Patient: sex F, age 60
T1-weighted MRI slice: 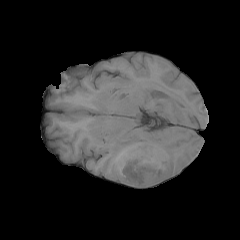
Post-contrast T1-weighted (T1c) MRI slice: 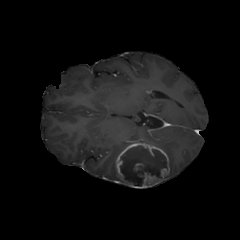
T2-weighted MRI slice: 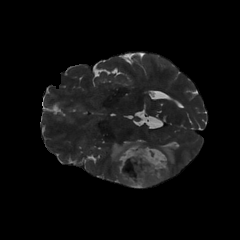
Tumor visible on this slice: yes
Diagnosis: Glioblastoma, IDH-wildtype
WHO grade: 4